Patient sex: M
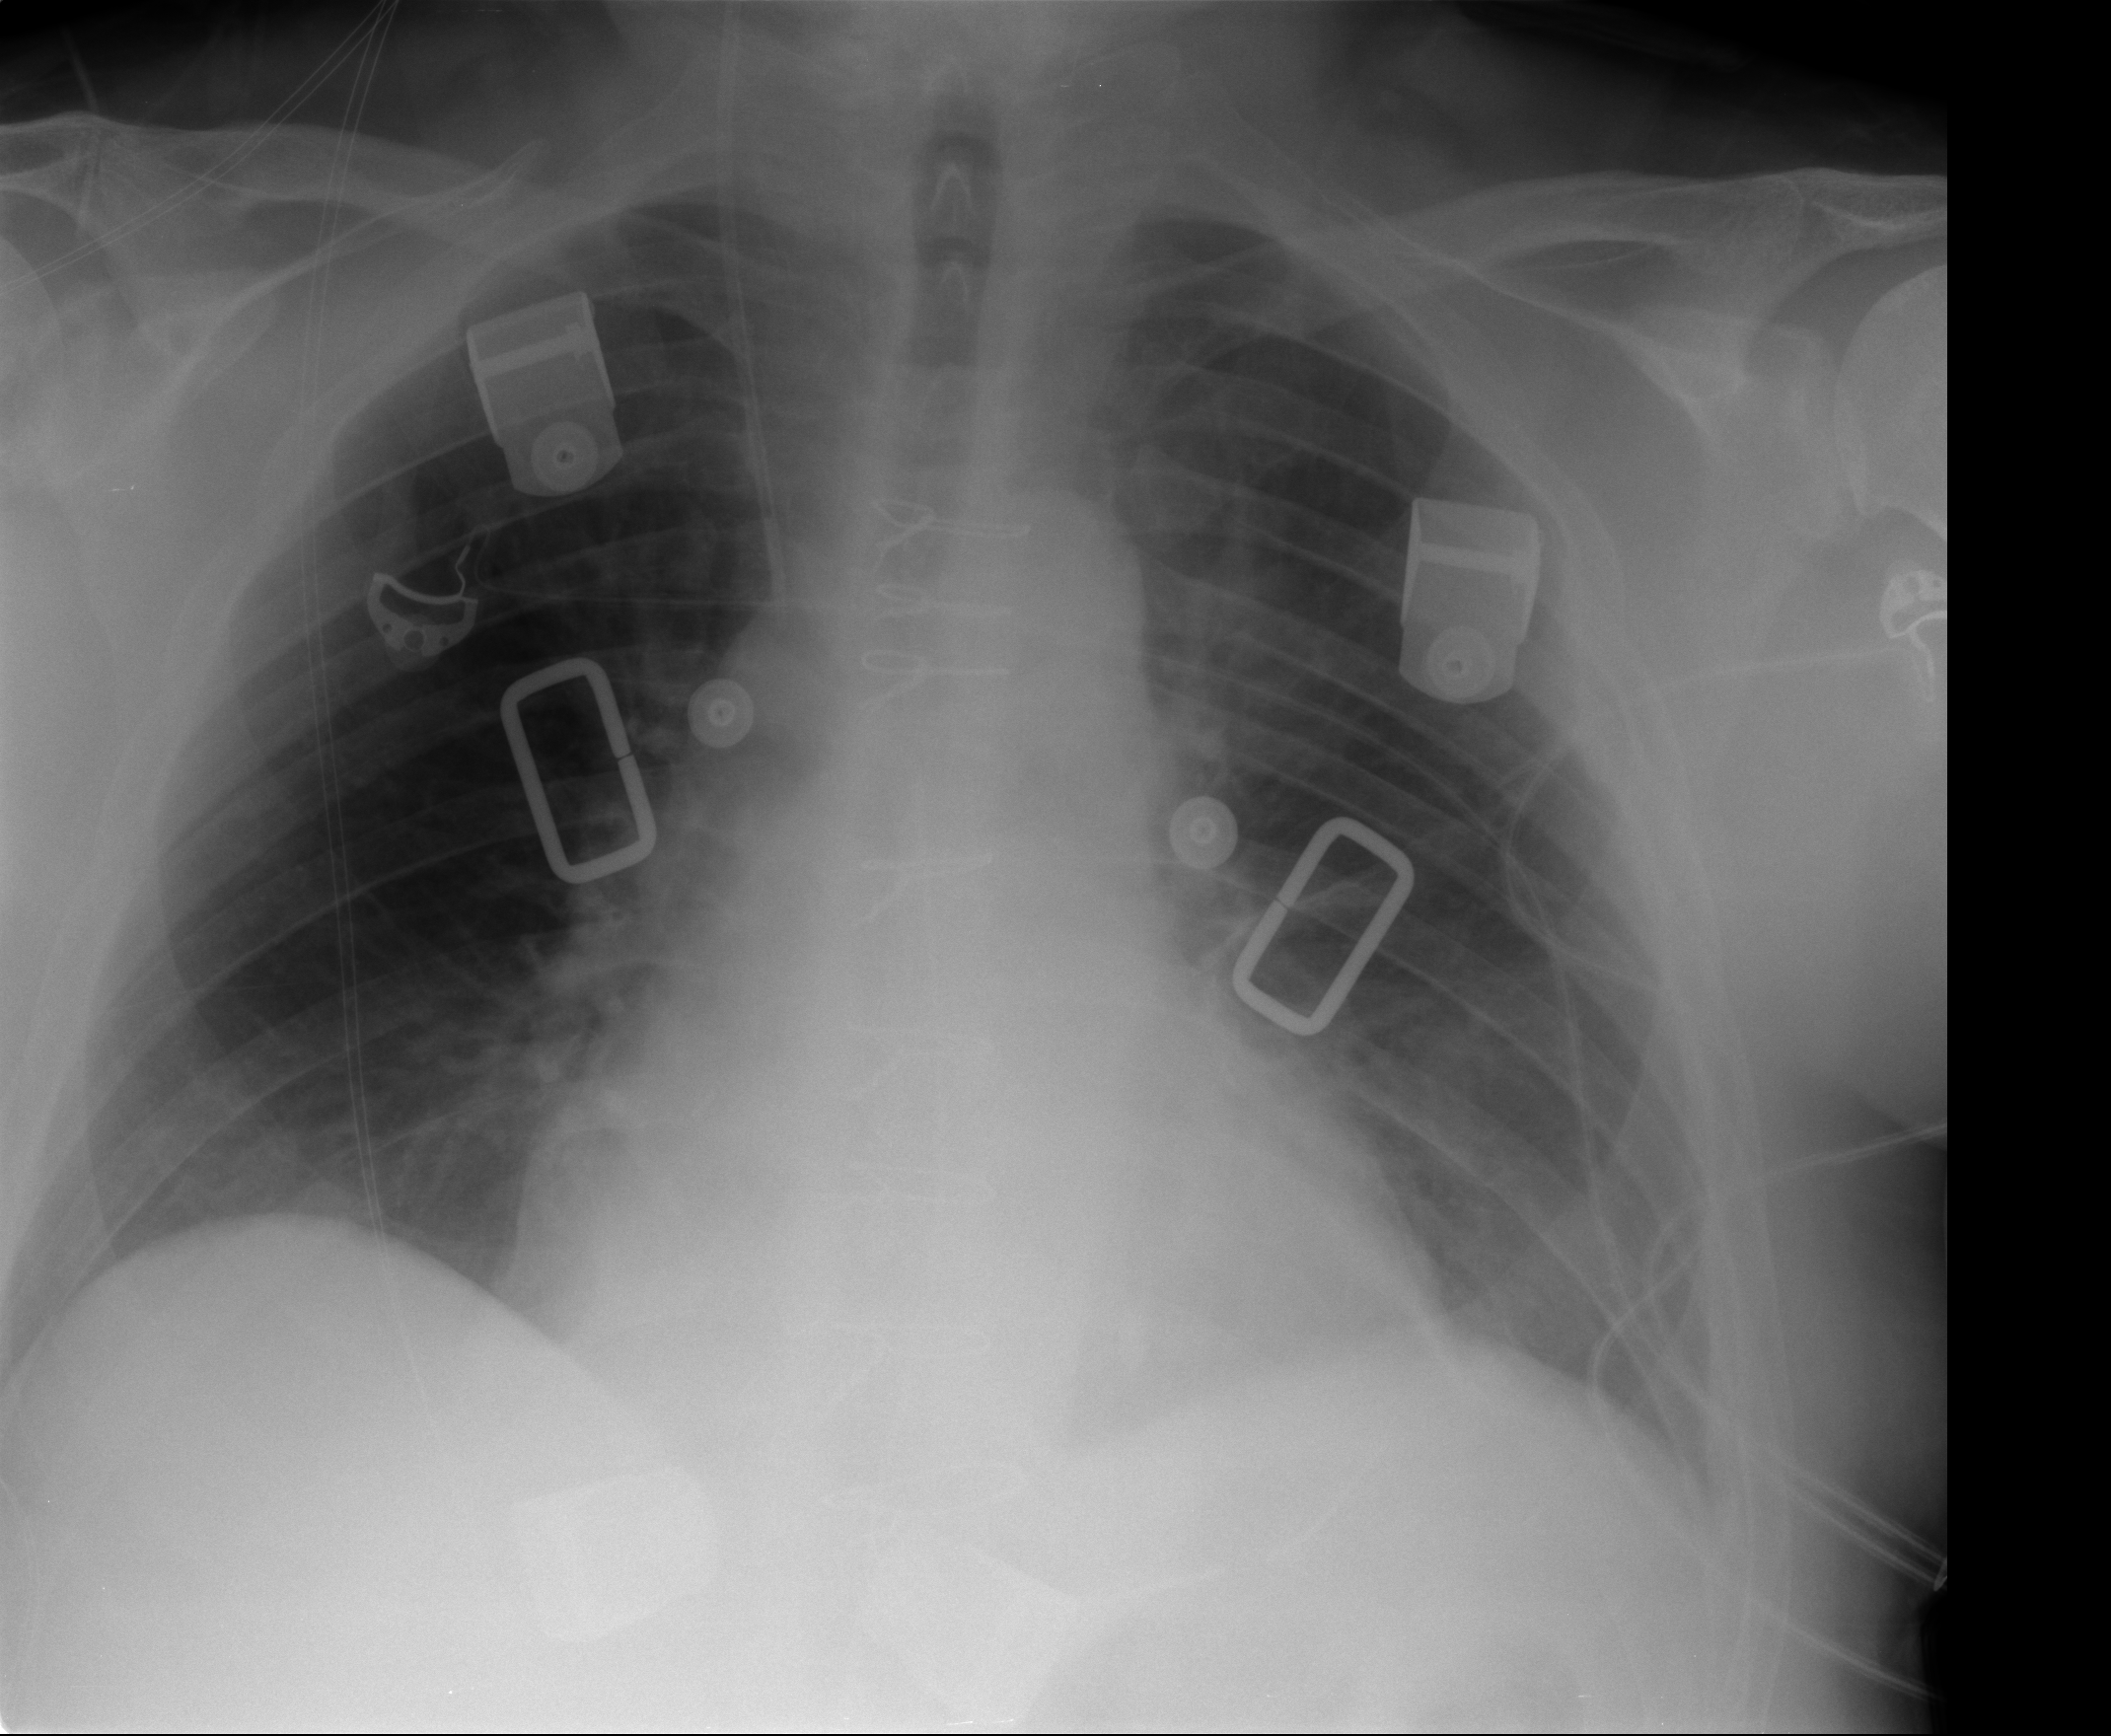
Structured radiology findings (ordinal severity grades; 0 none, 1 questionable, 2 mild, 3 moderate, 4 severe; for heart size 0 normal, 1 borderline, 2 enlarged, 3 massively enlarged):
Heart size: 2
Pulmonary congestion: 2
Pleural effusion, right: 0
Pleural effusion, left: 0
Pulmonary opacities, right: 0
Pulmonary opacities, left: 0
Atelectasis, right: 0
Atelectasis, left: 2